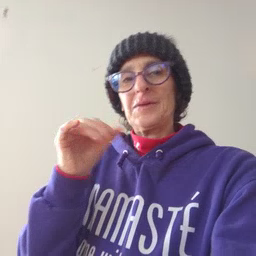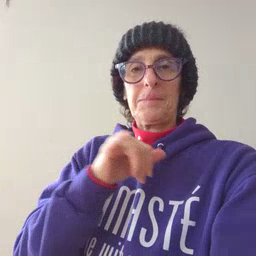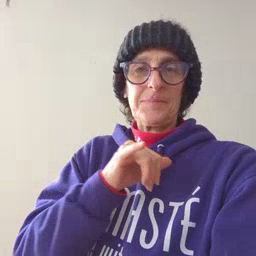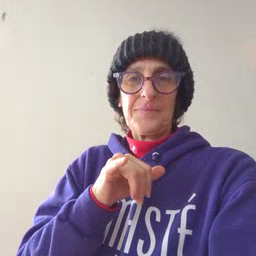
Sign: same